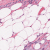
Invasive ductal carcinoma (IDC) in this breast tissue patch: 1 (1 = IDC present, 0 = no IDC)